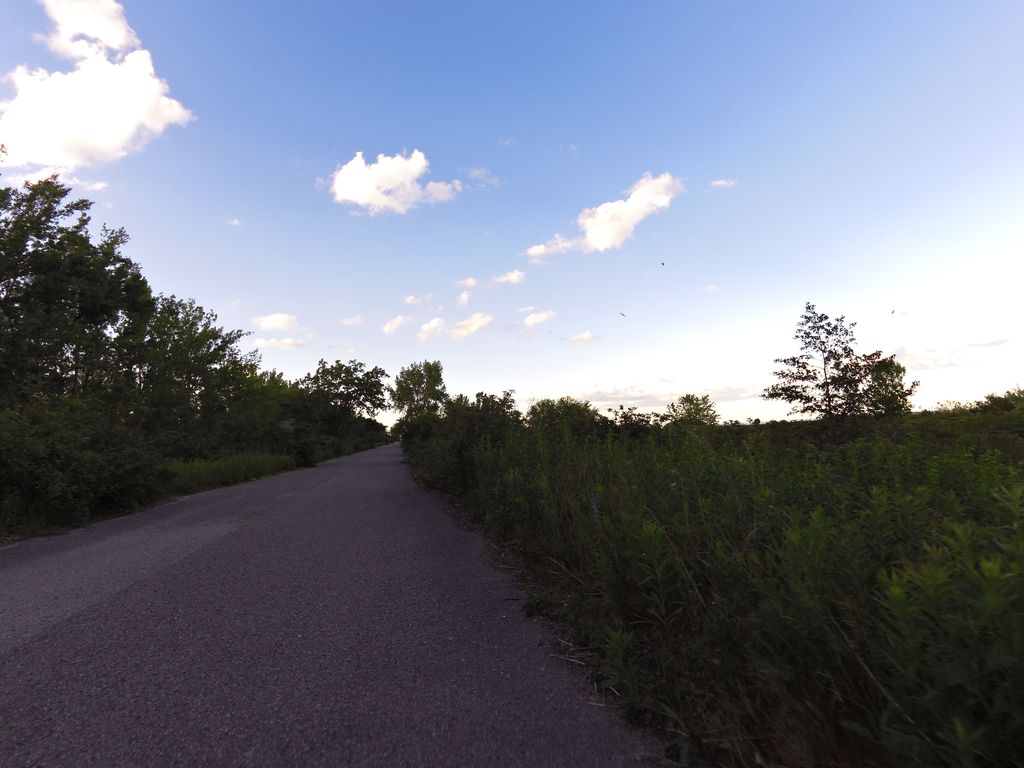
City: toronto